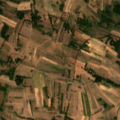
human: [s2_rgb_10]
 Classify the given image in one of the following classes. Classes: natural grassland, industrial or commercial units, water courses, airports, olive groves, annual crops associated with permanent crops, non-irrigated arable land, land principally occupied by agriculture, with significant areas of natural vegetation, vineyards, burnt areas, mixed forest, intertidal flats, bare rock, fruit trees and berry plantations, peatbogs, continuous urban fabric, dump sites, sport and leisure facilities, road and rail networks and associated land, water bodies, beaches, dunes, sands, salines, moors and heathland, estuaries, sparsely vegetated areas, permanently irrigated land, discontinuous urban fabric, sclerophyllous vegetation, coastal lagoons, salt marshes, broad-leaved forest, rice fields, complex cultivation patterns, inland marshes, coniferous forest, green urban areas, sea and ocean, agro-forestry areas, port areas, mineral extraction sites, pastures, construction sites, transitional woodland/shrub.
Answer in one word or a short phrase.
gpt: complex cultivation patterns, land principally occupied by agriculture, with significant areas of natural vegetation